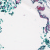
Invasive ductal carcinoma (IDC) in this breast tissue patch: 0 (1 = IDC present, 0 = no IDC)